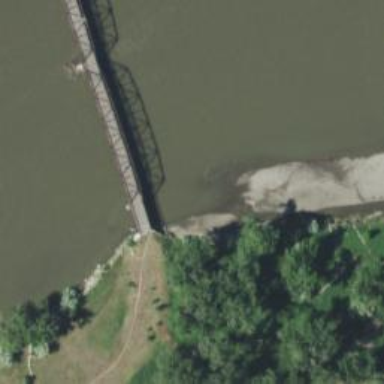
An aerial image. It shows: There is bridge in the image.